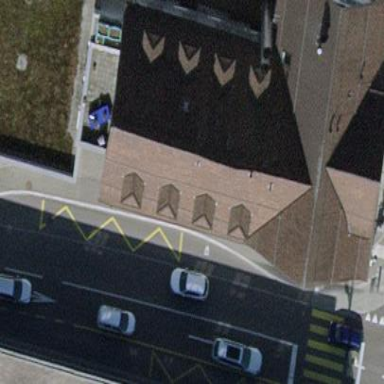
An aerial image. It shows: Part of building.